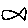
Label: fish